Question: I am having a problem where I scale a div to fit it's parent. This problem only seems to show up in Internet Explorer. I've only tested on versions 9 and 11 but I'm sure it exists in others.
Whenever I scale the window down the div's scale as they are supposed to. However, in internet explorer, they leave this weird white space to the right. This seems to be happening inside '#pageContent' and the scaling of '#formScale' seem's to be the issue.
Does anyone have any ideas on why this may be happening? Because I can not figure it out for the life of me.
-
<URL>
Here is an image showing the white space when IE 9's window is shrunk:

'''
<div id="pageContent">
<div id="formBox">
<div id="formScale">
<div class="box"></div>
<div class="box"></div>
<div class="box"></div>
<div class="box"></div>
</div>
</div>
</div>
'''
'''
#pageContent {
width:100%;
overflow:auto;
padding-bottom:20px;
border:1px solid red;
}
#formBox { display:block;height:auto; padding:15px 10px;border-bottom:5px solid red;}
#formScale::after {
display: block;
content: '';
padding-bottom:5px;
}
#formScale
{
display:block;
position:relative;
width:940px;
left:50%;
margin-left:-470px;
-webkit-transform-origin: top center;
-moz-transform-origin: top center;
transform-origin: top center;
-ms-transform-origin: top center;
-webkit-touch-callout: none;
-webkit-user-select: none;
-khtml-user-select: none;
-moz-user-select: none;
-ms-user-select: none;
user-select: none;
}
.box { height:1178px;width:940px;background-color:yellow;margin-bottom:10px; }
'''
'''
resize();
zoomProject();
$(window).resize(function (e) {
resize();
zoomProject();
});
function resize() {
$("#pageContent").css('height', ($(window).height()-30) + 'px');
}
function zoomProject()
{
var maxWidth = $("#formBox").width(),
percent = maxWidth/930;
$("#formScale").css({
'transform': 'scale(' + percent + ')',
'-moz-transform': 'scale(' + percent + ')',
'-webkit-transform': 'scale(' + percent + ')',
'-ms-transform': 'scale(' + percent + ')'
});
}
'''
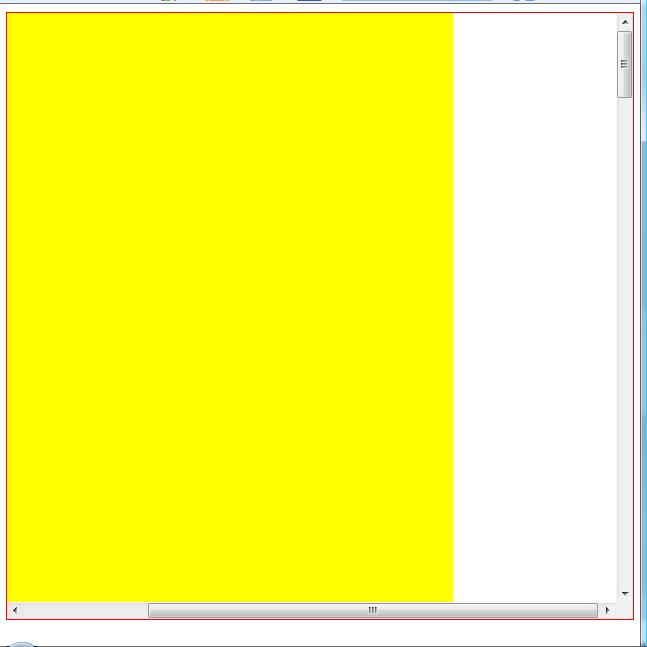
Answer: I changed the transform origin to top left, used automatic margins on the trimSpace box to center instead, and made a few changes to the JavaScript. Works for me in IE.
I wrapped the formScale box in another div called trimSpace and set the width of it to the new width of the scaled elements. I hide the X overflow for this new div to trim the whitespace. This div can still be larger than the pageContainer box, and scrollbars are functional.
Here, check this fiddle: <URL>
'''
<div id="pageContent">
<div id="formBox">
<div class="trimSpace">
<div id="formScale">
<div class="box"></div>
<div class="box"></div>
<div class="box"></div>
<div class="box"></div>
</div>
</div>
</div>
</div>
'''
'''
zoomProject();
resize();
$(window).resize(function (e) {
resize();
zoomProject();
});
function resize() {
$("#pageContent").css('height', window.innerHeight - 60 + 'px');
}
function zoomProject() {
var maxWidth = $("#formBox").width(),
percent = maxWidth / 930;
$("#formScale").css({
'transform': 'scale(' + percent + ')',
'-moz-transform': 'scale(' + percent + ')',
'-webkit-transform': 'scale(' + percent + ')',
'-ms-transform': 'scale(' + percent + ')'
});
$(".trimSpace").css('width', (930 * percent) + 'px');
$("#formBox, .trimSpace").css('height', ($("#formScale").height() * percent) + 'px');
}
'''
'''
#pageContent {
width:100%;
overflow:auto;
padding-bottom:20px;
border:1px solid red;
}
#formBox {
display: block;
position: relative;
height: 100%;
padding: 0;
}
#formScale::after {
display: block;
content:'';
padding-bottom:5px;
}
#formScale {
display:block;
position:relative;
width:940px;
margin: 0; //This was the cause of the left whitespace
/*left:50%;*/
/*margin-left:-480px;*/
-webkit-transform-origin: top left;
-moz-transform-origin: top left;
transform-origin: top left;
-ms-transform-origin: top left;
-webkit-touch-callout: none;
-webkit-user-select: none;
-khtml-user-select: none;
-moz-user-select: none;
-ms-user-select: none;
user-select: none;
}
.trimSpace {
display: block;
position: relative;
margin: 0 auto;
padding: 0;
height: 100%;
/*width: 100%;*/
overflow: hidden;
}
.box {
height:1178px;
width:940px;
background-color:yellow;
margin-bottom:10px;
}
'''
This happens because Internet Explorer does not scale the CSS width attribute when the elements are transformed while other browsers do. The whitespace you're seeing is where the scaled items extended before they were reduced in appearance. You don't need to disable overflow entirely, only on the scaled item. That simply clips off the excess whitespace, not affecting the visibility of the content. I made a few modifications to clean up the demo. Here's a fiddle to demonstrate: <URL>
and here's the code:
'''
<input type="range" name="percent" min="1" max="300" step="1" value="100" onchange="zoomProject(this.value)">&nbsp;Zoom (1 to 300%)
<div id="pageContent">
<div id="formBox">
<div id="formScale">
<div class="box">test1<br><input type="text"></div>
<div class="box">test2</div>
<div class="box">test3</div>
<div class="box">test4</div>
</div>
</div>
</div>
'''
'''
#pageContent {
width: 100%;
overflow: auto;
padding-bottom: 20px;
border: 1px solid red;
}
#formBox {
display: block;
position: relative;
height: 100%;
padding: 0;
}
#formScale {
display: block;
position: relative;
padding: 15px 10px;
margin: 0;
width: 100%;
overflow-x: hidden;
-moz-box-sizing: border-box;
-webkit-box-sizing: border-box;
box-sizing: border-box;
-webkit-transform-origin: top left;
-moz-transform-origin: top left;
transform-origin: top left;
-ms-transform-origin: top left;
-webkit-touch-callout: none;
-webkit-user-select: none;
-khtml-user-select: none;
-moz-user-select: none;
-ms-user-select: none;
user-select: none;
}
.box {
height: 110px;
background-color: yellow;
margin-bottom: 10px;
}
.more-content {
height: 400px;
background-color: #2bde73;
padding: 10px;
font-size: 18px;
color: white;
margin-top: 20px;
}
'''
'''
var height = $("#formScale").height();
window.onload = function() {
resize();
$(window).resize(function (e) {
resize();
});
};
function resize() {
$("#pageContent").css('height', window.innerHeight - 60 + 'px');
}
function zoomProject(amount) {
var maxWidth = $("#formBox").width(),
percent = amount / 100;
$("#formScale").css({
'transform': 'scale(' + percent + ')',
'-moz-transform': 'scale(' + percent + ')',
'-webkit-transform': 'scale(' + percent + ')',
'-ms-transform': 'scale(' + percent + ')'
});
}
'''